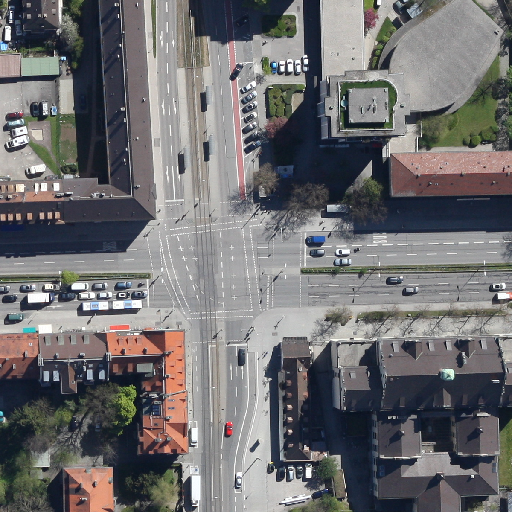
Referring expression: truck driving on the road